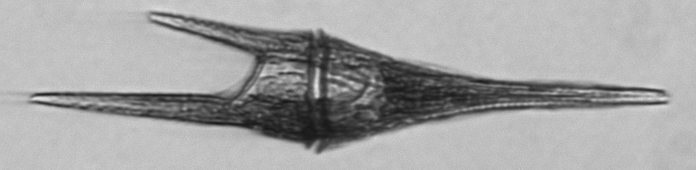
Label: Tripos_furca